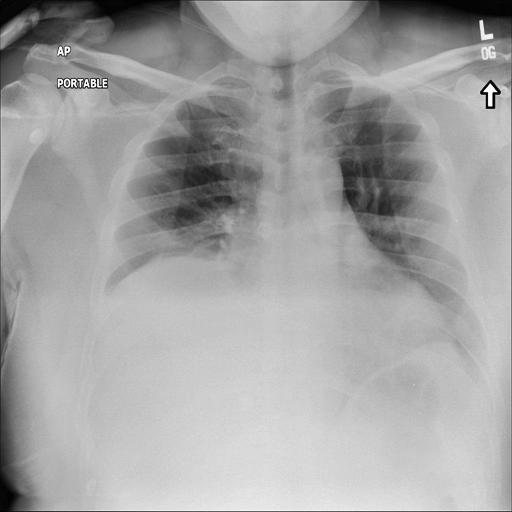
Finding: NORMAL